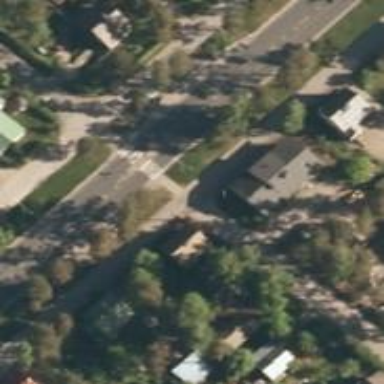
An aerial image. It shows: Secondary road with asphalt surface.